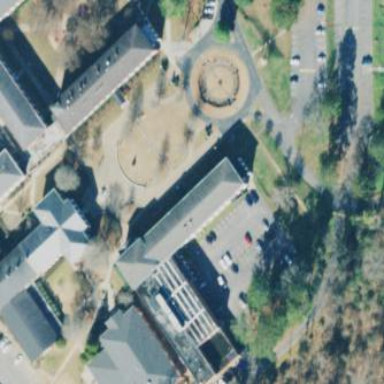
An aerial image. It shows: Chapel building.